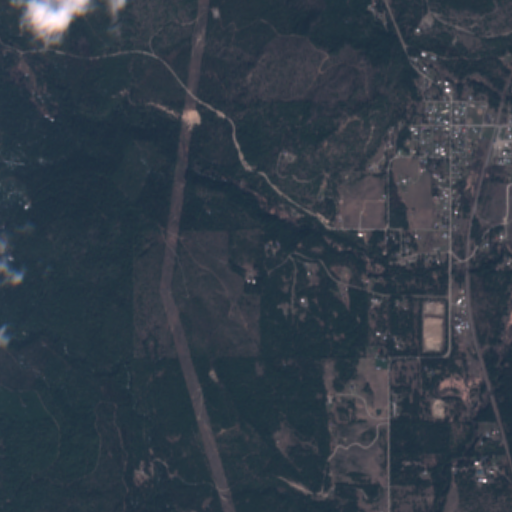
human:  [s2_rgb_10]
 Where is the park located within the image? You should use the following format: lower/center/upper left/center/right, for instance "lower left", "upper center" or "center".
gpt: The park is located in the upper right of the image.
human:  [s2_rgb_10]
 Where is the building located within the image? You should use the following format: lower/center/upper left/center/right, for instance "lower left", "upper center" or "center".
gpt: The building is located in the upper right of the image.
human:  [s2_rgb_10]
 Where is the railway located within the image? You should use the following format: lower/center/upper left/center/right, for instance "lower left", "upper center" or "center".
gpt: The railway is located in the right of the image.
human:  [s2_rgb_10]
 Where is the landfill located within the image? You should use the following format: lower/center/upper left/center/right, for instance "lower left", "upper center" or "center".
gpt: There is no landfill in the image.